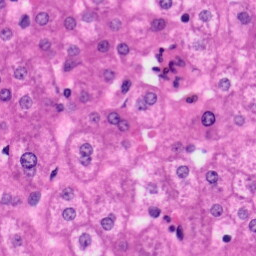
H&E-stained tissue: Liver